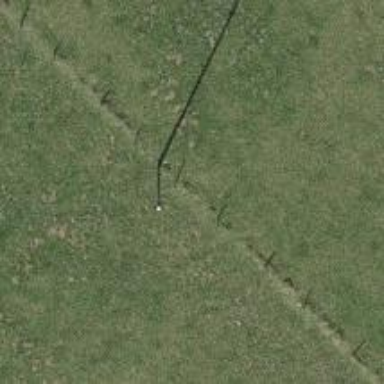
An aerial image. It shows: Power pole.